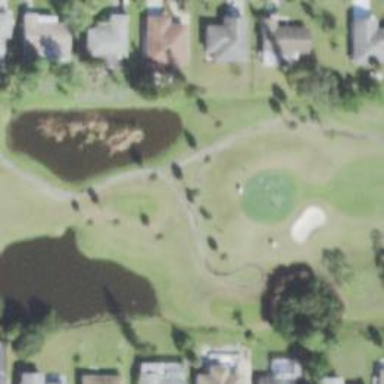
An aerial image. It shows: Golf cartpath that is also road path.